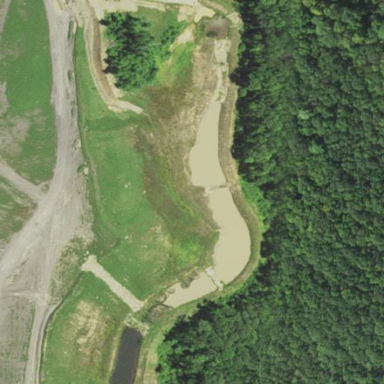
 which is human-made construction to contain water."